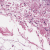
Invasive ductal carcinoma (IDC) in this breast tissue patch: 1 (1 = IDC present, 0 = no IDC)